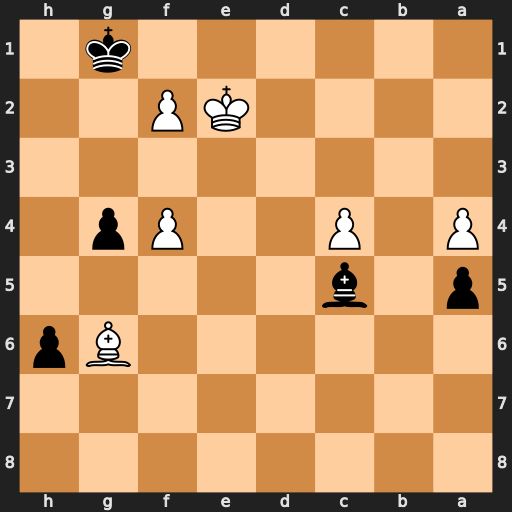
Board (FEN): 8/8/6Bp/p1b5/P1P2Pp1/8/4KP2/6k1
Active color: b
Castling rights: -
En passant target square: -
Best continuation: Bxf2 Bh5 g3